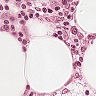
Metastatic tissue present: no